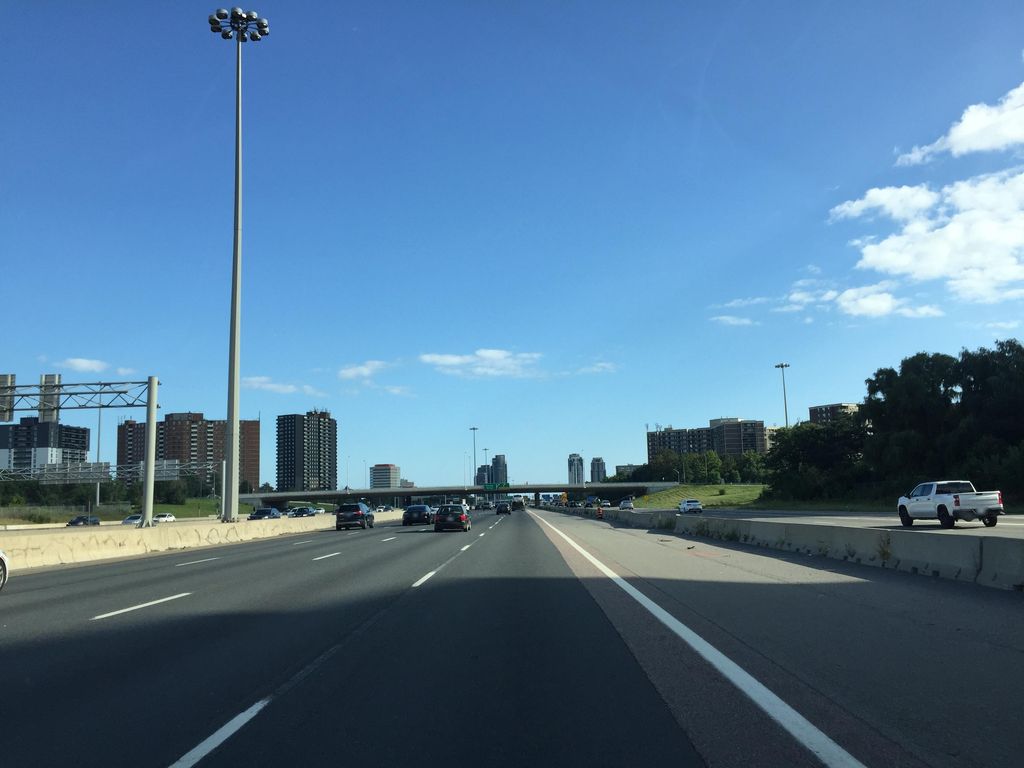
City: toronto